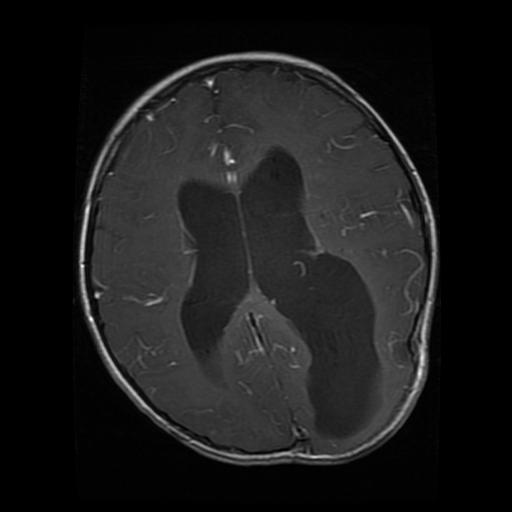
Label: glioma